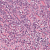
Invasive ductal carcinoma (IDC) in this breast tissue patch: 1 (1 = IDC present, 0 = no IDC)